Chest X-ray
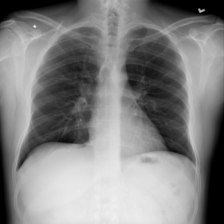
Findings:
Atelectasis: negative
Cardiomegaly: negative
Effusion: negative
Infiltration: negative
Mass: negative
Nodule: negative
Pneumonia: negative
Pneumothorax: negative
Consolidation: negative
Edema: negative
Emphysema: negative
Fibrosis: negative
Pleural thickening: negative
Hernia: negative